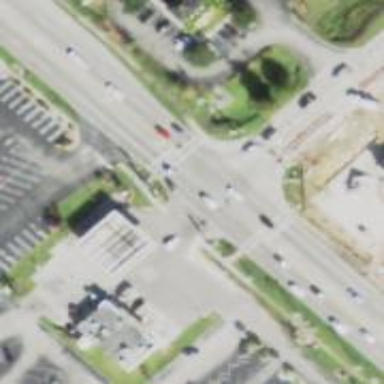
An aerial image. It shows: Uncontrolled crossing on the road.